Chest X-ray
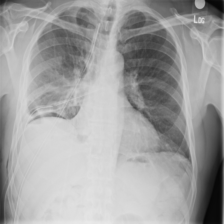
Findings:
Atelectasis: negative
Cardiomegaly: negative
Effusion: negative
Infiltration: negative
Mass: negative
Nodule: negative
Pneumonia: negative
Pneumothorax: negative
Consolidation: negative
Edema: negative
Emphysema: negative
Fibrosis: negative
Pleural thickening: negative
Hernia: negative